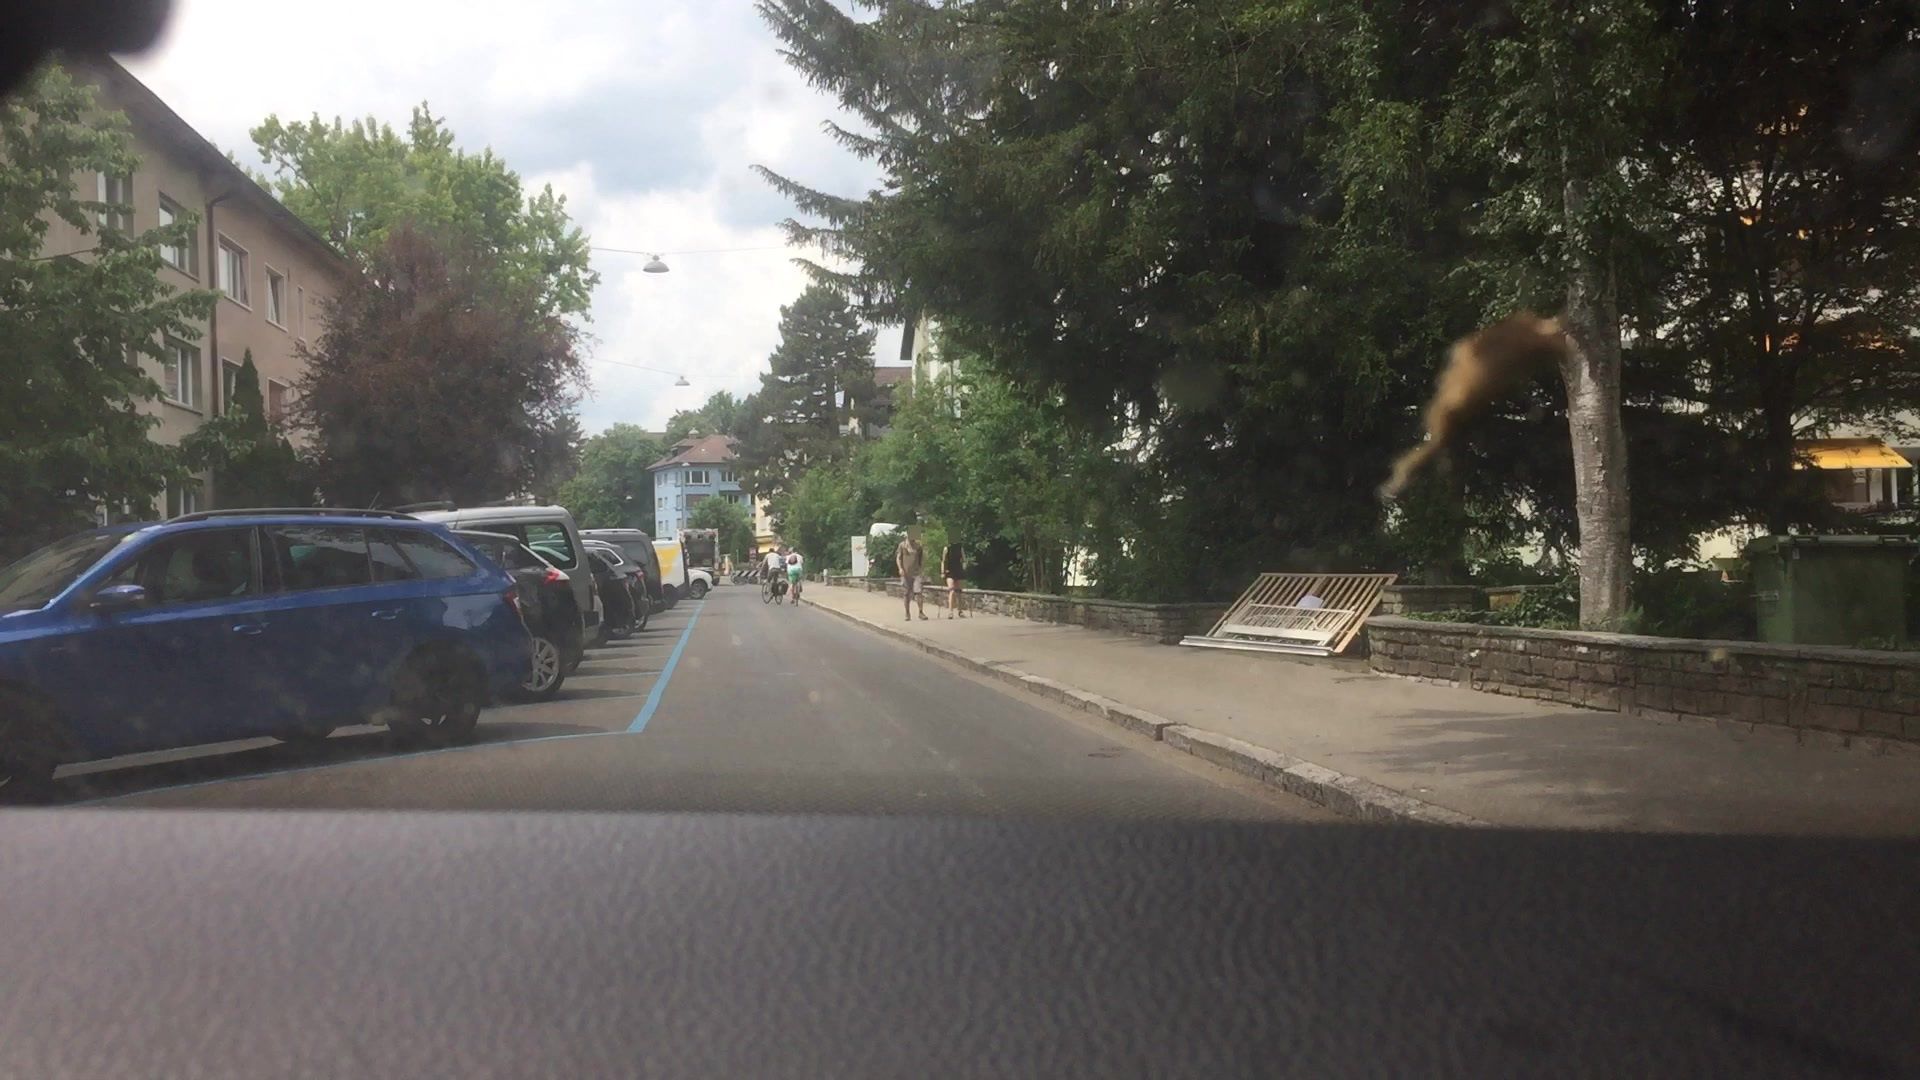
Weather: clear
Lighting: day
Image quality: good
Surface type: driving surface
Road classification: residential
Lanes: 1
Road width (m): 2
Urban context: urban centre
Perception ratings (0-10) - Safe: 3.72, Lively: 8.46, Beautiful: 6.41, Boring: 2.87, Depressing: 1.24, Wealthy: 7.44